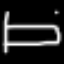
Label: bed